Question: I am trying to set the default key value pair while returning the 'redisTemplate' from below chunk of code. Please help me if it is possible.
'''
public RedisTemplate<String, Object> redisTemplate() {
RedisTemplate<String, Object> redisTemplate = new RedisTemplate<String, Object>();
redisTemplate.setConnectionFactory(jedisConnectionFactory());
redisTemplate.setExposeConnection(true);
redisTemplate.setKeySerializer(new StringRedisSerializer());
redisTemplate.setValueSerializer(new GenericJackson2JsonRedisSerializer());
redisTemplate.setHashKeySerializer(new StringRedisSerializer());
redisTemplate.setHashValueSerializer(new GenericJackson2JsonRedisSerializer());
return redisTemplate;
}
'''
It should be look something like that:

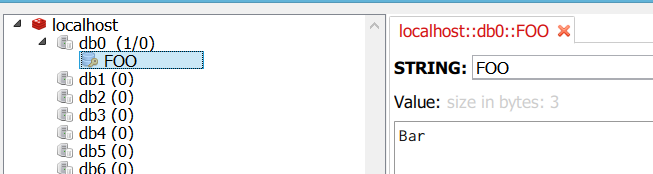
Answer: before 'return' statement add below two lines.
'''
redisTemplate.afterPropertiesSet();
redisTemplate.boundSetOps("myKey").add("user");
'''
So the complete code would be:
'''
public RedisTemplate<String, Object> redisTemplate() {
RedisTemplate<String, Object> redisTemplate = new RedisTemplate<String, Object>();
redisTemplate.setConnectionFactory(jedisConnectionFactory());
redisTemplate.setExposeConnection(true);
redisTemplate.setKeySerializer(new StringRedisSerializer());
redisTemplate.setValueSerializer(new GenericJackson2JsonRedisSerializer());
redisTemplate.setHashKeySerializer(new StringRedisSerializer());
redisTemplate.setHashValueSerializer(new GenericJackson2JsonRedisSerializer());
redisTemplate.afterPropertiesSet();
redisTemplate.boundSetOps("myKey").add("user");
return redisTemplate;
}
'''